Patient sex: M
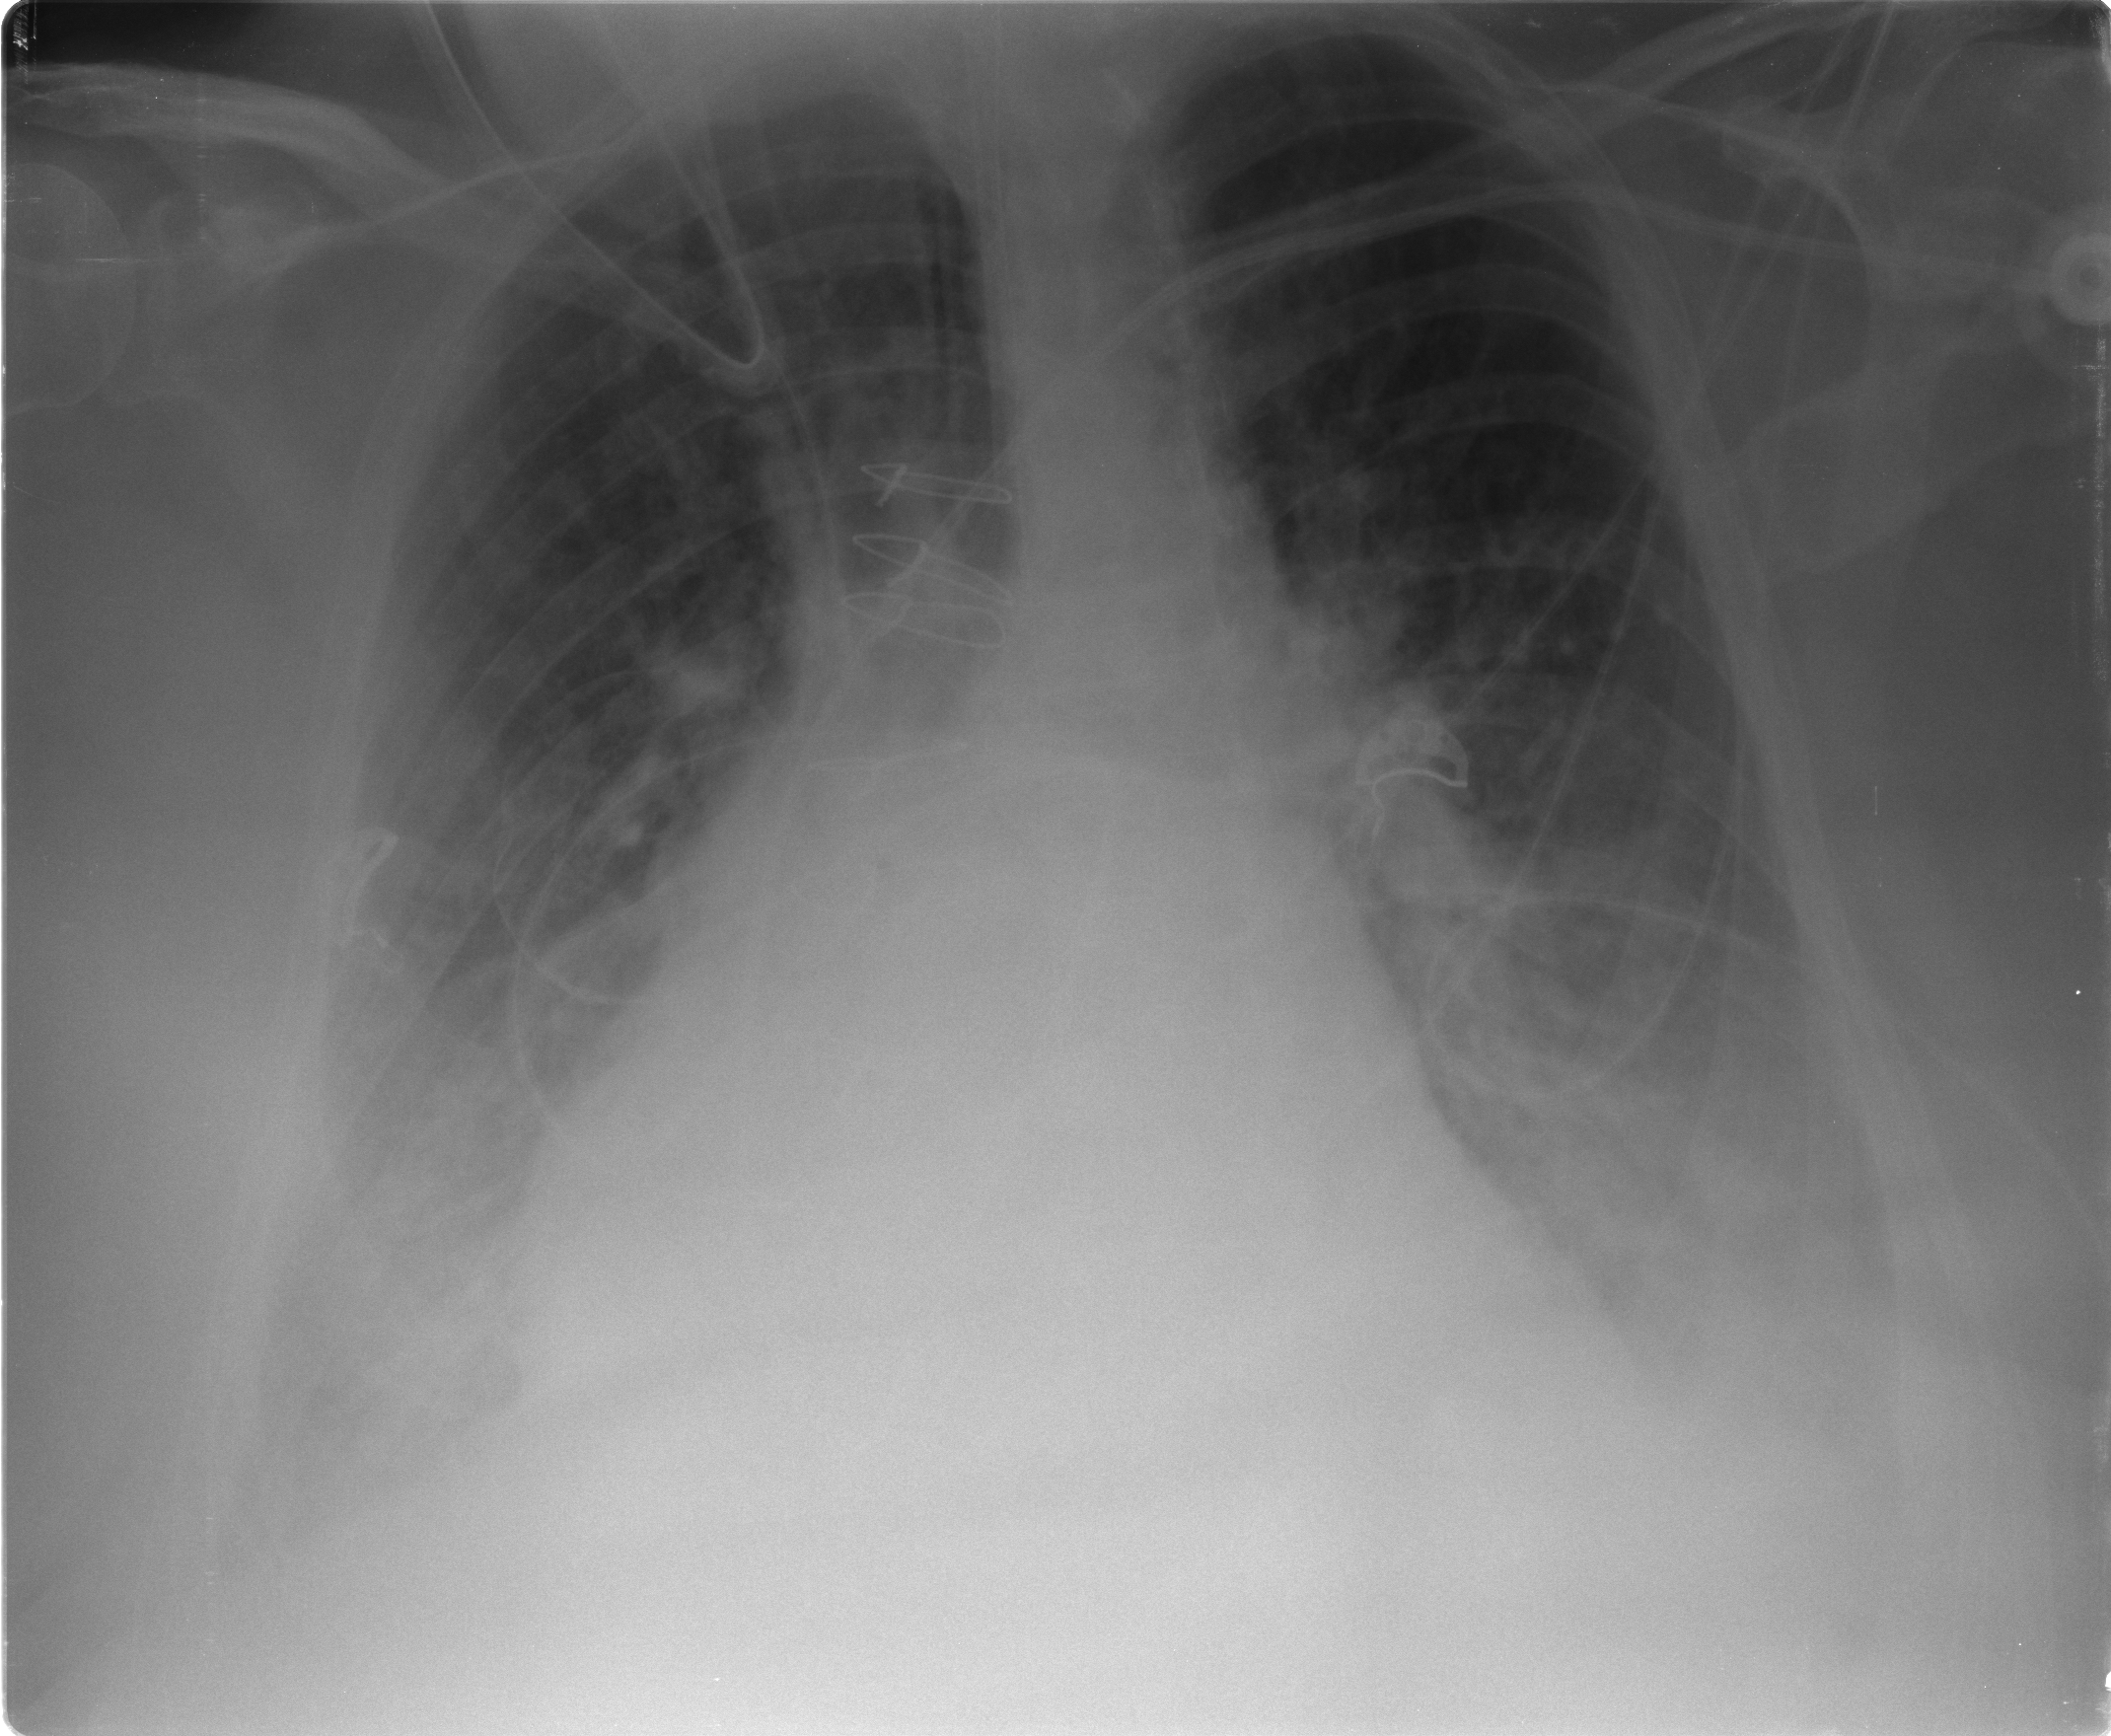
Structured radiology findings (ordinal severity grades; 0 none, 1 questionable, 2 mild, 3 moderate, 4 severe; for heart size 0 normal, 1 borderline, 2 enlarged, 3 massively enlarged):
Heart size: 2
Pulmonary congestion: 2
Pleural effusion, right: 2
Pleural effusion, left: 2
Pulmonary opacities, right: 0
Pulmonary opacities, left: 0
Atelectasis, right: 2
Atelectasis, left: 2